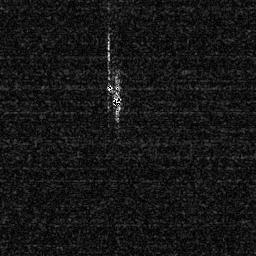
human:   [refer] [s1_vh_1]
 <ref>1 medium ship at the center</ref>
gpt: <box>[[40, 31, 47, 41, 0]]</box>